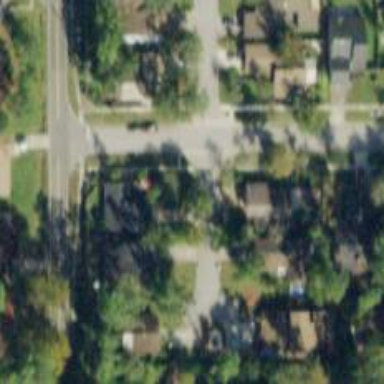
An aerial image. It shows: Unmarked road crossing.